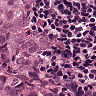
Metastatic tissue present: yes